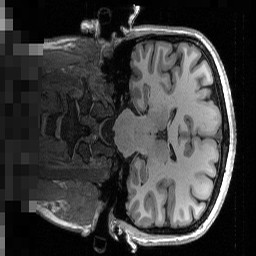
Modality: T1w
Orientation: coronal
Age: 33
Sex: female
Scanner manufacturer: siemens
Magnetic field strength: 3 T
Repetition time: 2.53 s